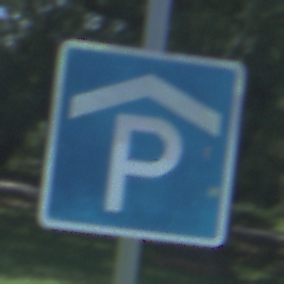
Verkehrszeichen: Parkhaus
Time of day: Midday
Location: Outdoor (Nature)
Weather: Clear
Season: Summer
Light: Natural